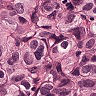
Metastatic tissue present: yes